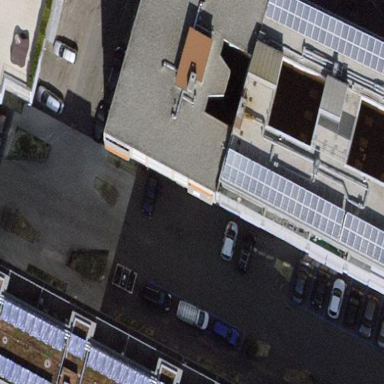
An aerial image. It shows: Apartment building with flat silver roof.